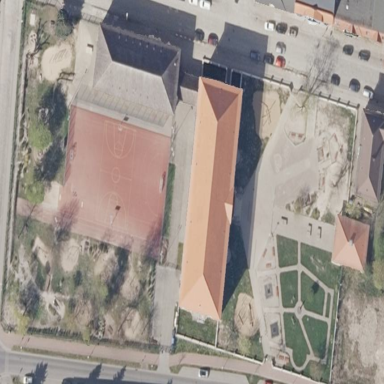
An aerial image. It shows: School.